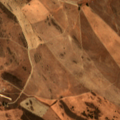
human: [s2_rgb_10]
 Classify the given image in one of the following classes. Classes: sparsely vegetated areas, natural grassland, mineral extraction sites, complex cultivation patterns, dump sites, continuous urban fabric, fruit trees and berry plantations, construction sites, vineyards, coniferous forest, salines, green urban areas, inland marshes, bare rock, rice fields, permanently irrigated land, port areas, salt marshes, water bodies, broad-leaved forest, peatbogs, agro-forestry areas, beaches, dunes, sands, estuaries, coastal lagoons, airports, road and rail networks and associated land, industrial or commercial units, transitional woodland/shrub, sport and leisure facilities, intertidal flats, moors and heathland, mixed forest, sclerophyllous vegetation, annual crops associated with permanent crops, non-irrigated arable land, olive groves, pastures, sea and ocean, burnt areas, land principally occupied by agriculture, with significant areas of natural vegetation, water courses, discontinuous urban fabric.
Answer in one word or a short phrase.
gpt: non-irrigated arable land, land principally occupied by agriculture, with significant areas of natural vegetation, agro-forestry areas